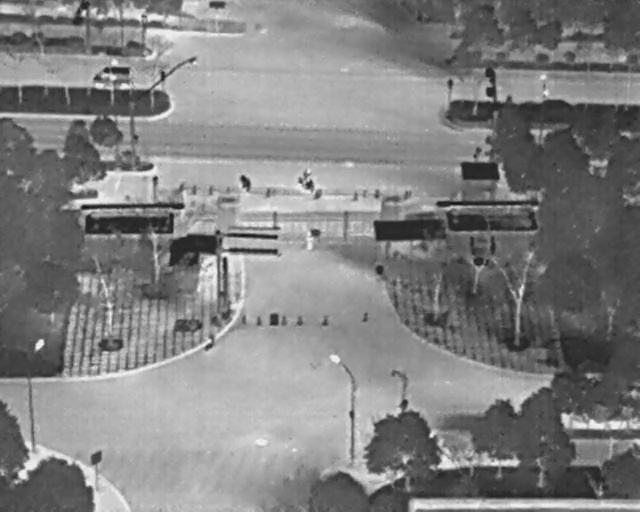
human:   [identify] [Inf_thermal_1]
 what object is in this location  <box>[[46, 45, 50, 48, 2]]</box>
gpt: <ref>1 medium person at the center</ref>

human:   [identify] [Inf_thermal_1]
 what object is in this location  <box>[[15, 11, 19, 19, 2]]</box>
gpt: <ref>1 small othervehicle at the top left</ref>